Question: I'm doing an inadvisable thing here, and I know it, but I have a webview nested in a horizontalscrollview. (I needed more scrolling control than webview provides.)
The layout looks like this:
'''
<?xml version="1.0" encoding="utf-8"?>
<HorizontalScrollView
xmlns:android="http://schemas.android.com/apk/res/android"
android:id="@+id/webRel"
android:layout_below="@+id/titlebar"
android:layout_width="fill_parent"
android:layout_height="fill_parent" >
<WebView
xmlns:android="http://schemas.android.com/apk/res/android"
android:id="@+id/webZ"
android:layout_width="fill_parent"
android:layout_height="fill_parent"
/>
</HorizontalScrollView>
'''
And the results are as follows:

The webview isn't filling up the horizontalscrollview. The horizontalscrollview is filing the view, so I guess I could say the webview isn't filling the view even though I have both set to fill_parent. I would really, really like it if someone would help me figure out how to have the webview fill up the horizontalscrollview widthwise... because then I measure the height and use that measurement to paginate the text (which is then displayed in chunks widthwise which is why I chose horizontalscrollview.)
:D
(Alternatively, suggestions for a cleaner way to have smooth horizontal scrolling in a webview would also be helpful.)
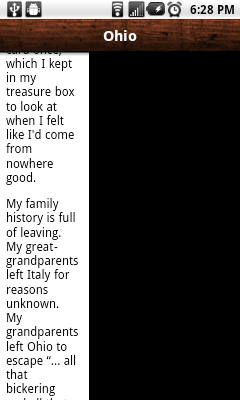
Answer: The answer is: use android:fillViewPort. It'll have the contents of the scrollview stretch to fill the view.